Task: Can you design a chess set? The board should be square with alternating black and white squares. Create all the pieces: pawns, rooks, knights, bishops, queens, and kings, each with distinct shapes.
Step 3614:
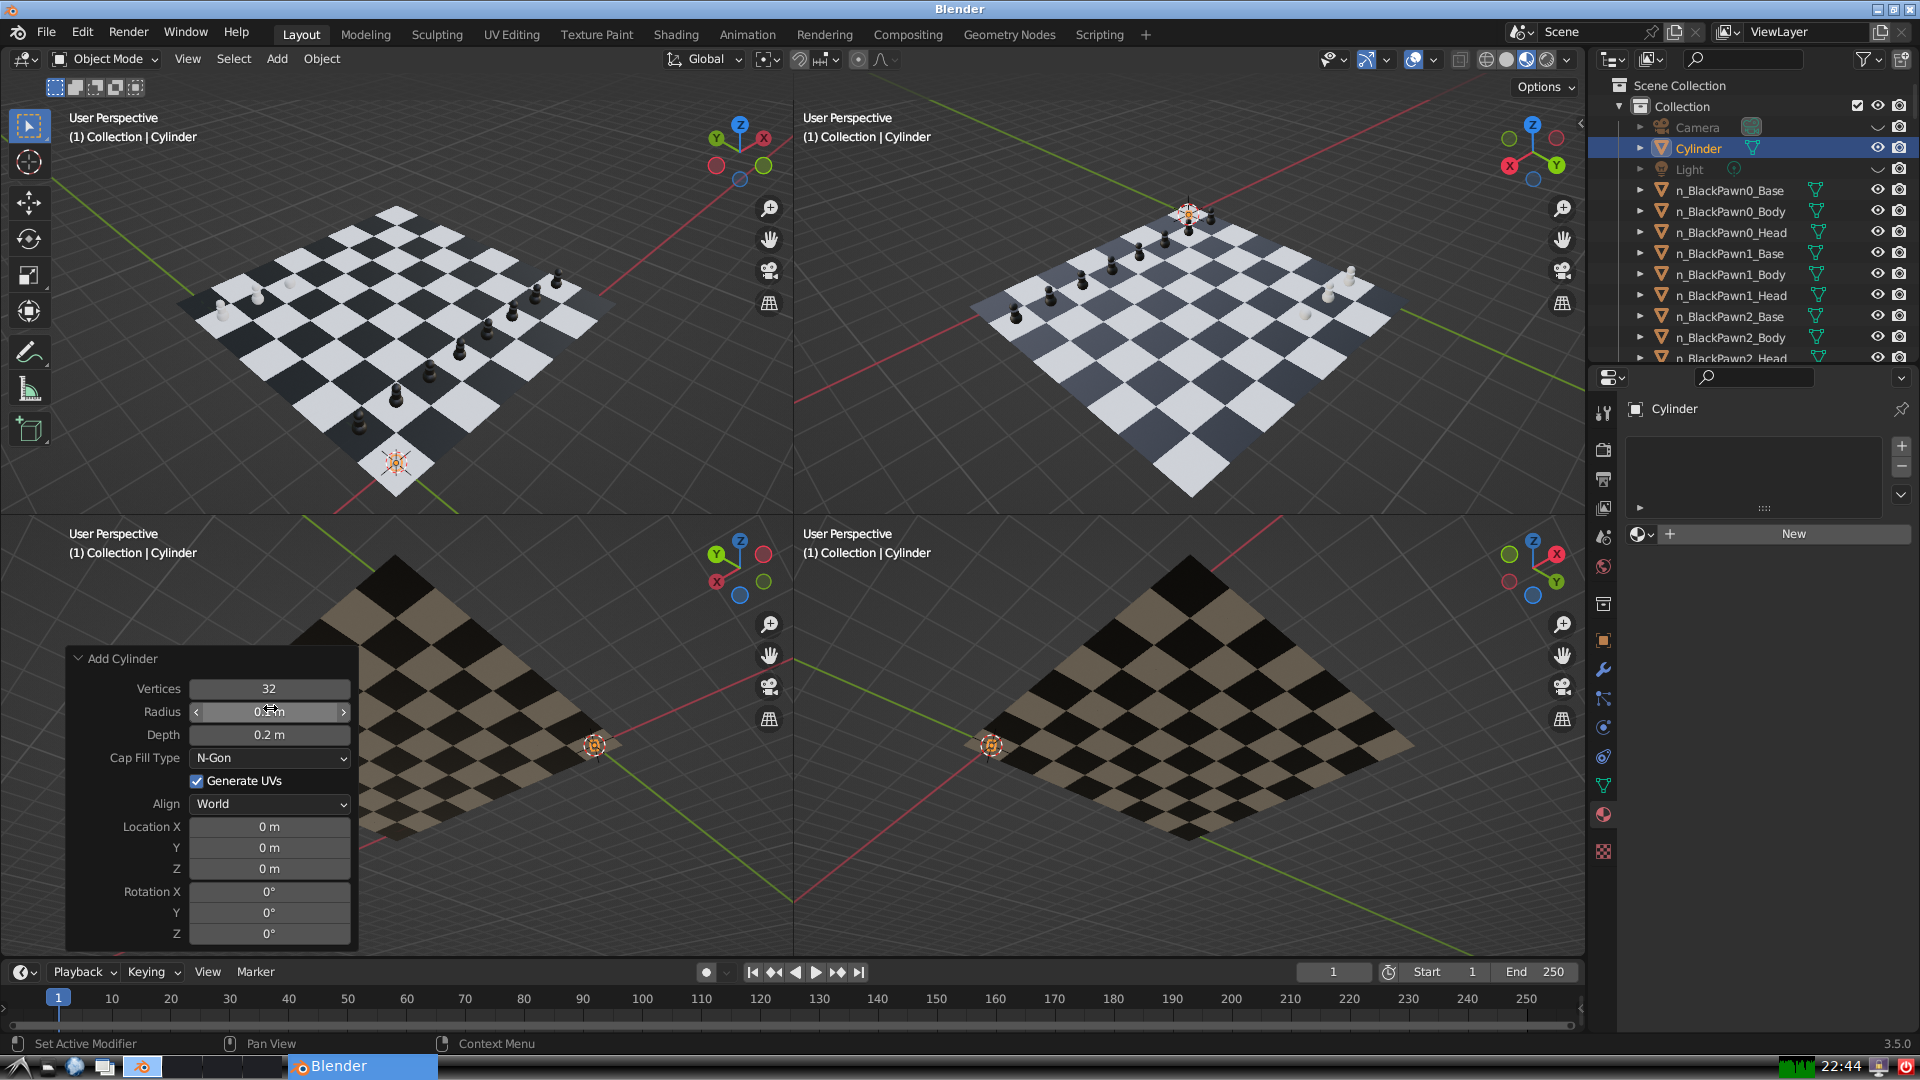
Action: click: no